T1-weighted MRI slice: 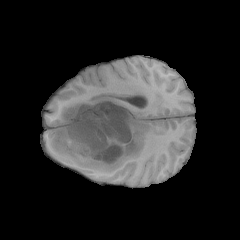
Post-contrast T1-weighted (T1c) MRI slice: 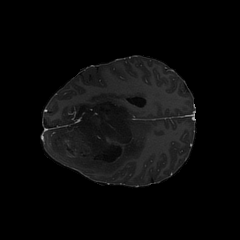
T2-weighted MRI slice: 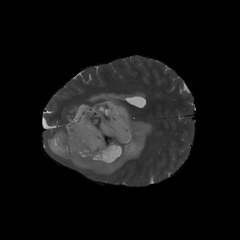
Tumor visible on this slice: yes